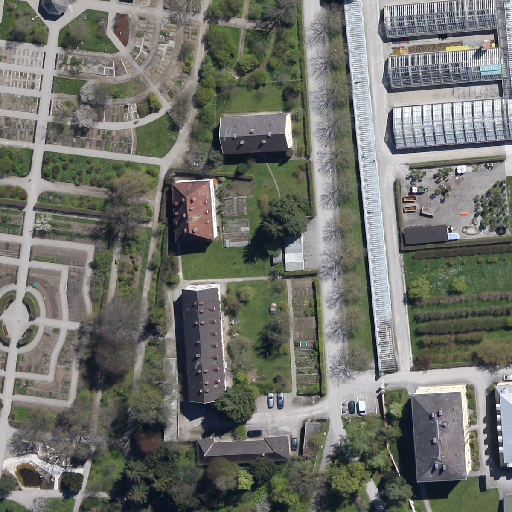
Referring expression: vehicle